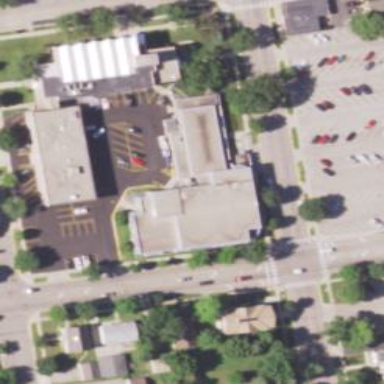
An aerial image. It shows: Public building.